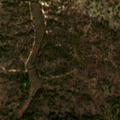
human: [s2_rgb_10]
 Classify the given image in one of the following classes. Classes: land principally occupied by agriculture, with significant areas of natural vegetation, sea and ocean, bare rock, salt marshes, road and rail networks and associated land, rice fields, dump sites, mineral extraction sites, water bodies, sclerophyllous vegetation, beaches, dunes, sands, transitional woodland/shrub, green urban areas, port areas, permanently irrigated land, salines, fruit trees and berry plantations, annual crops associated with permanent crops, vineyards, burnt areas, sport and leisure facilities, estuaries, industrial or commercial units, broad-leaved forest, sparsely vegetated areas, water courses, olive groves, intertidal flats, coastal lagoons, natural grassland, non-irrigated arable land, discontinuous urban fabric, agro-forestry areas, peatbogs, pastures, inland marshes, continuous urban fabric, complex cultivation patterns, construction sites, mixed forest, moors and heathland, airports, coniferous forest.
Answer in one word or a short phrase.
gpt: agro-forestry areas, broad-leaved forest